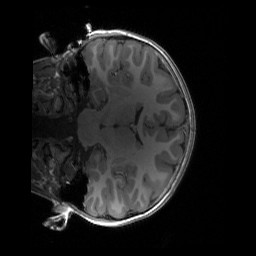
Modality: T1w
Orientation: coronal
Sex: male
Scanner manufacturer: siemens
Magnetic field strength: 3 T
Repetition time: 1.9 s
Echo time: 0.00243 s